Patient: sex F, age 68
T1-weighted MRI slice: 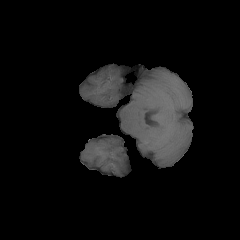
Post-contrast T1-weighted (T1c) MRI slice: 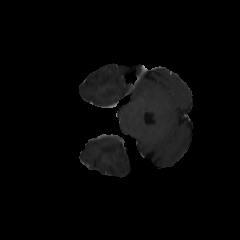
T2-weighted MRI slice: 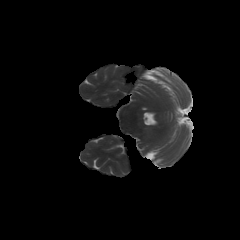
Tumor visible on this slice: no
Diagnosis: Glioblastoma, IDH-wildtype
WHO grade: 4